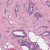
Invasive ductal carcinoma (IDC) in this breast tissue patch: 1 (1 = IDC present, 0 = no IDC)